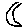
Label: moon